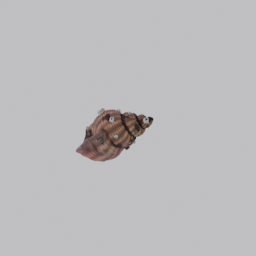
Label: animals